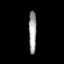
Tissue: prostate
Cell type: T cells
Senescence score: 0.3263
Nuclear area (px): 325
Mean DAPI intensity: 157.105